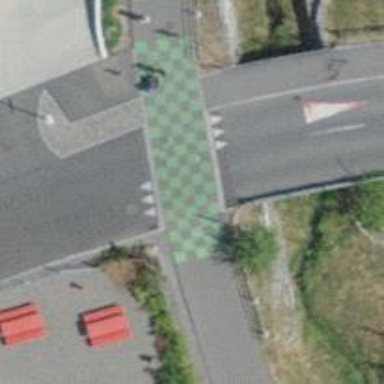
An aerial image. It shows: Marked crossing on the road.